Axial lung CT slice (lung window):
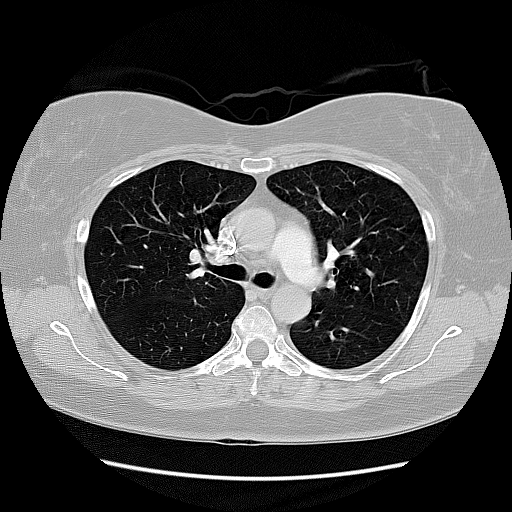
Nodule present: no